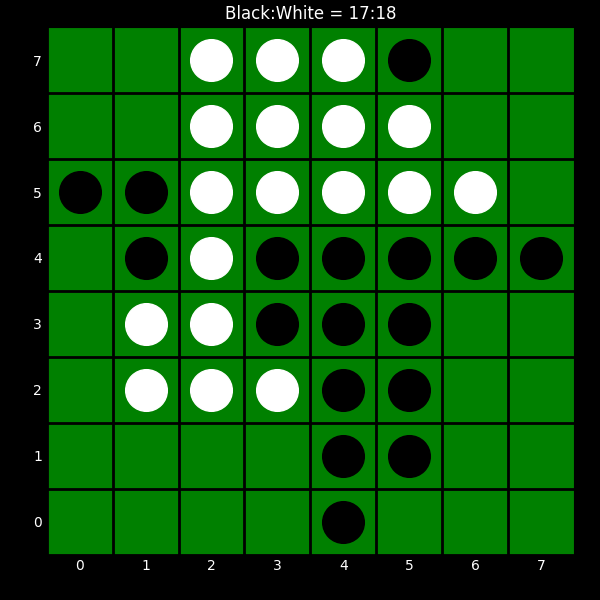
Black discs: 17
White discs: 18